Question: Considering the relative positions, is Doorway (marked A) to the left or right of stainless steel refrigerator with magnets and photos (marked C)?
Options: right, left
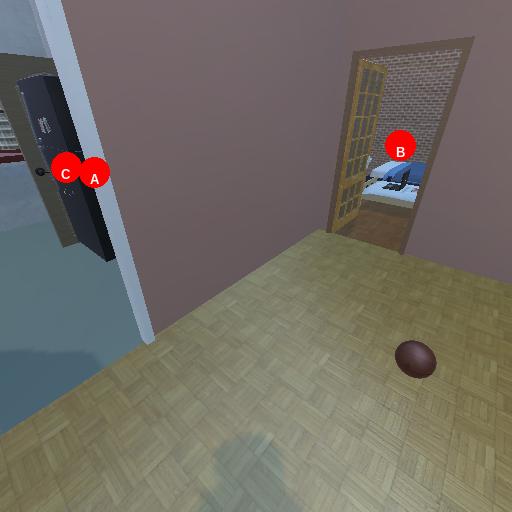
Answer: right